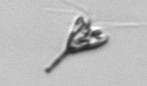
Label: Pyramimonas_longicauda